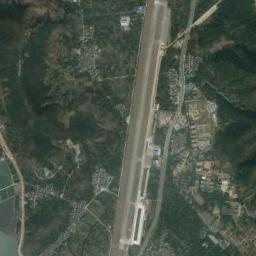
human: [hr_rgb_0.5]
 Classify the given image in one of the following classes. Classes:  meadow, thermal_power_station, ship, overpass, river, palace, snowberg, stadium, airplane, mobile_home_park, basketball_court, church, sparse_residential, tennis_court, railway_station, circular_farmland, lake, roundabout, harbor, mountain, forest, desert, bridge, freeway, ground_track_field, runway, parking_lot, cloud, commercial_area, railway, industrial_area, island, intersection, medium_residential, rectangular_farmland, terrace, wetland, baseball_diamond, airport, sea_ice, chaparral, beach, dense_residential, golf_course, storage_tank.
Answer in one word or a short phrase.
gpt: airport